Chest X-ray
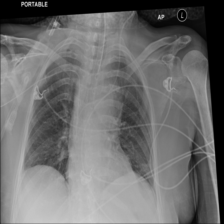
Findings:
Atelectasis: negative
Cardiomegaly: negative
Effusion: negative
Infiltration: negative
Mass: negative
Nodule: negative
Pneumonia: negative
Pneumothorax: negative
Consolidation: negative
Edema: negative
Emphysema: negative
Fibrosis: negative
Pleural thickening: negative
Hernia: negative